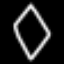
Label: diamond